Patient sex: M
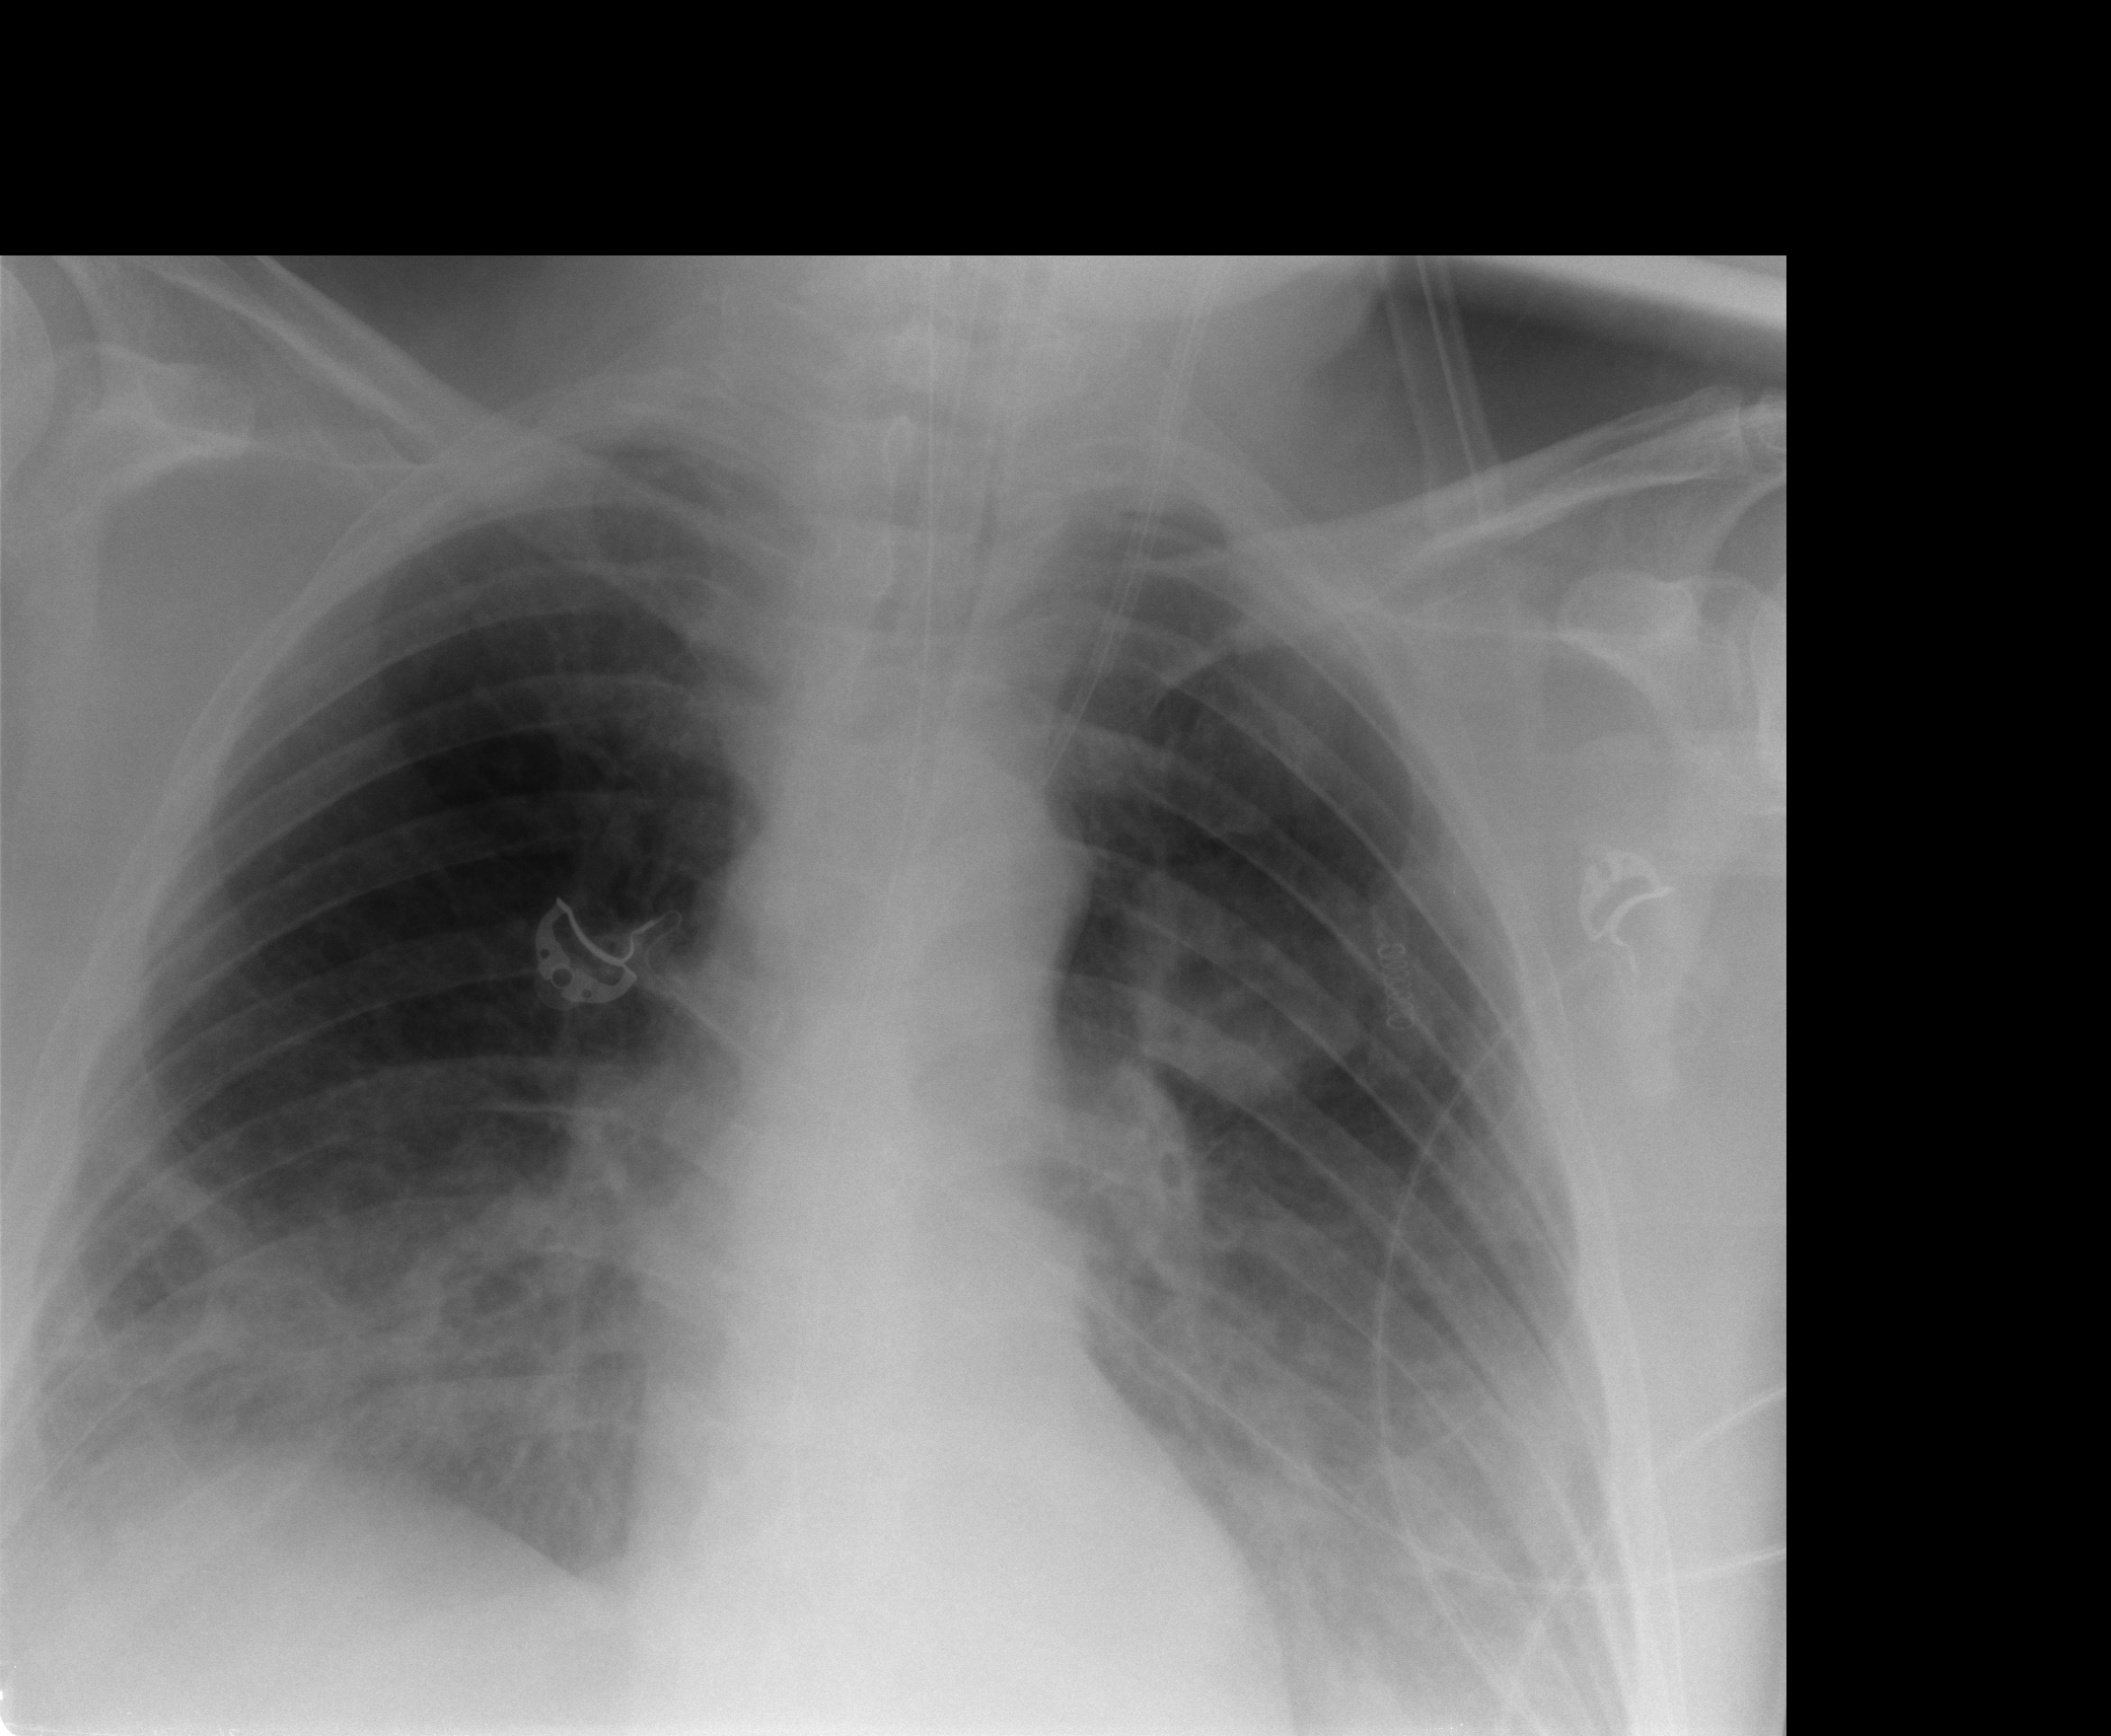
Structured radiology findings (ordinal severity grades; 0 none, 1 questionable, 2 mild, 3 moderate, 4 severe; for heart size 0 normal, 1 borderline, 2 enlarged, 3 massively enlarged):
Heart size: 0
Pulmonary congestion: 0
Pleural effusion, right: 2
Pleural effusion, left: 2
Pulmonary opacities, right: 2
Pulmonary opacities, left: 2
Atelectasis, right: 2
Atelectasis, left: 2